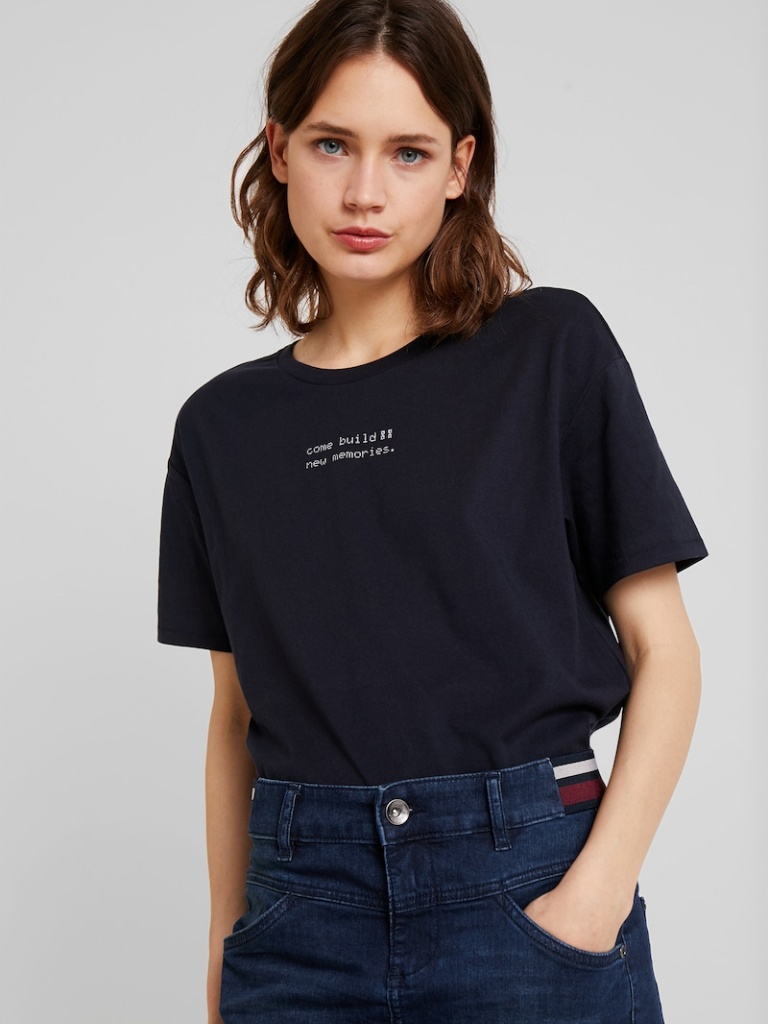
cotton relaxed short sleeve hip length French Tucked crew t-shirt